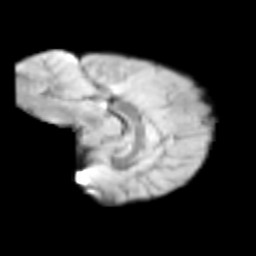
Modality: T2w
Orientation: sagittal
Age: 9
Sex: female
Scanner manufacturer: siemens
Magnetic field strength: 3 T
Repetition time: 3.8 s
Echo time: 0.07 s